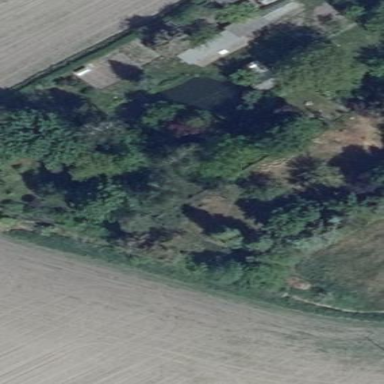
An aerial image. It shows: Garden area designated for leisure land.